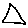
Label: triangle